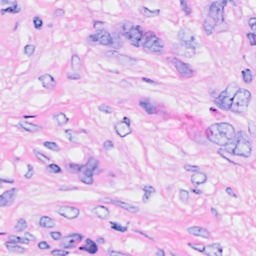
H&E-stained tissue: Breast